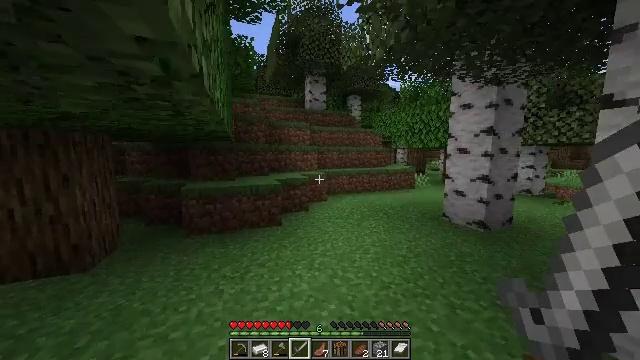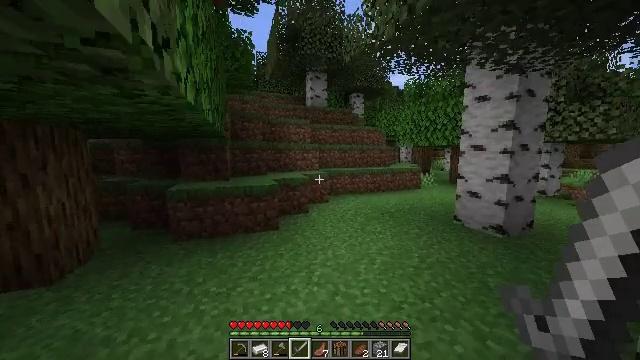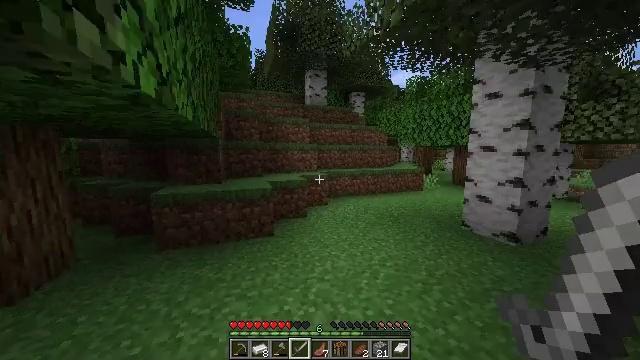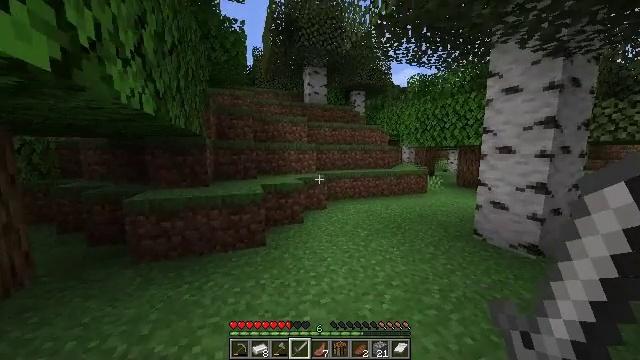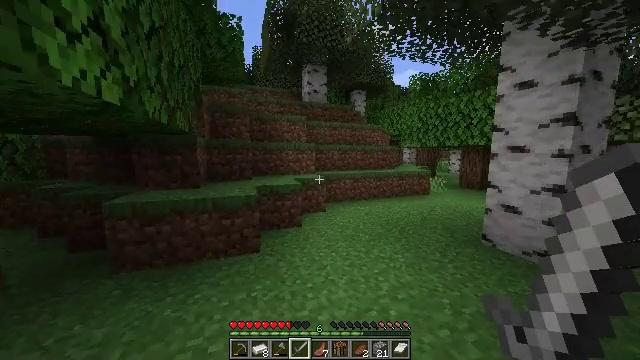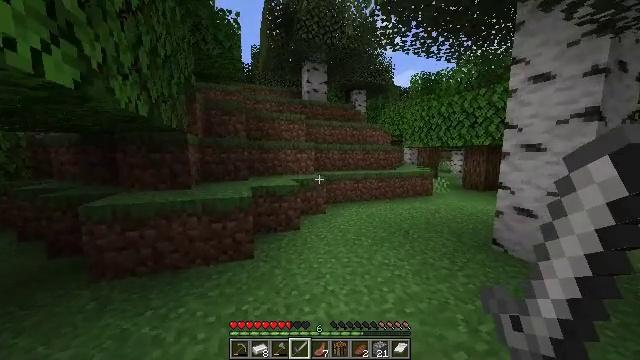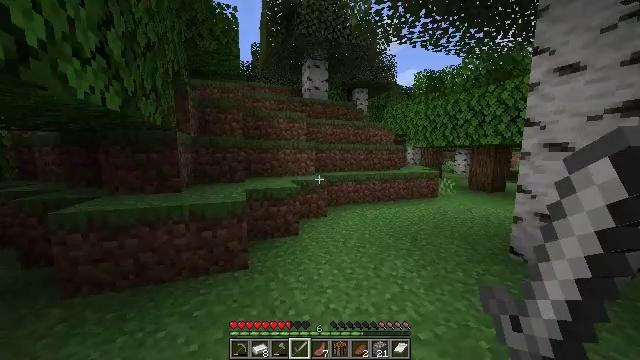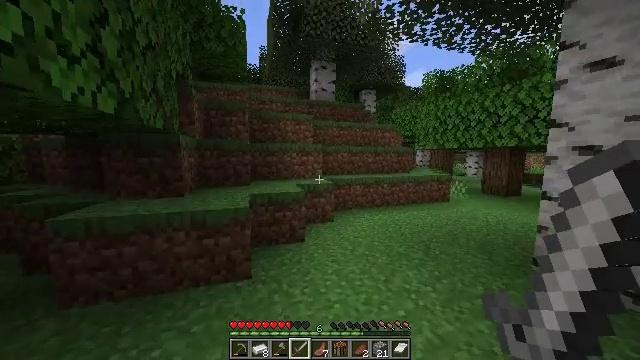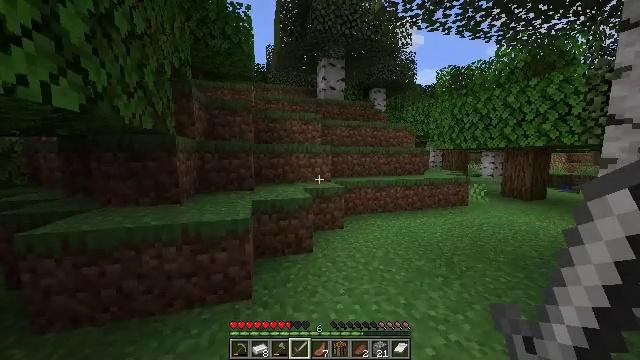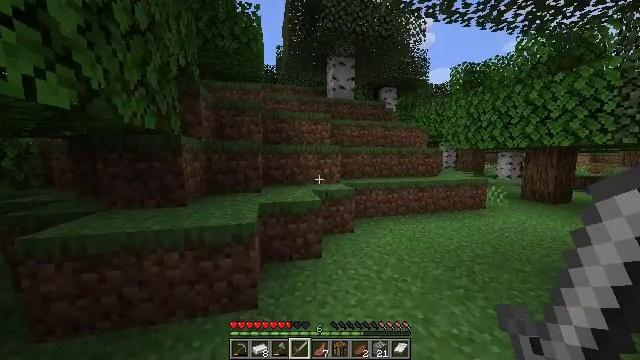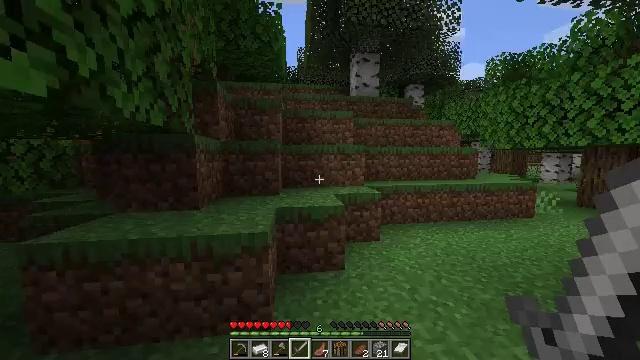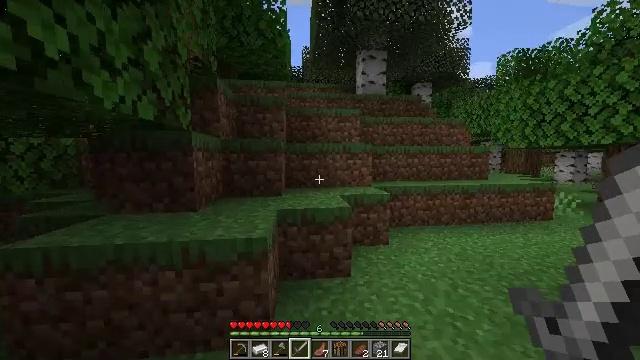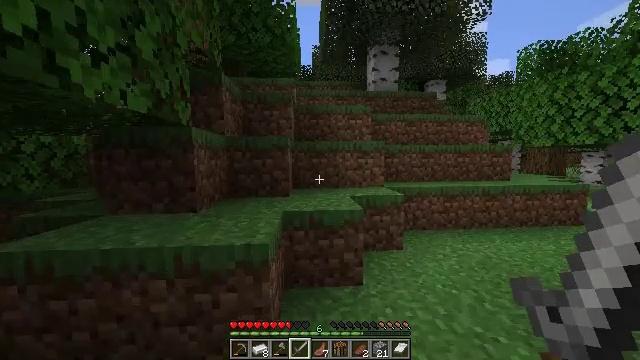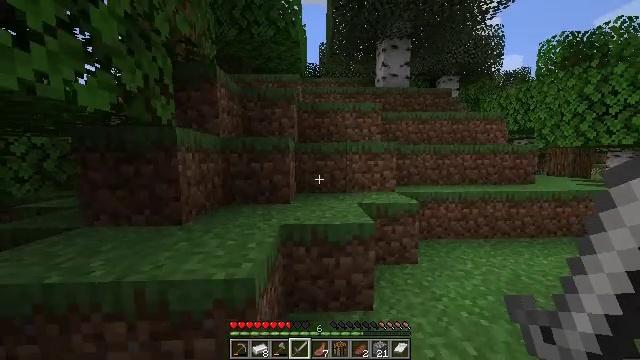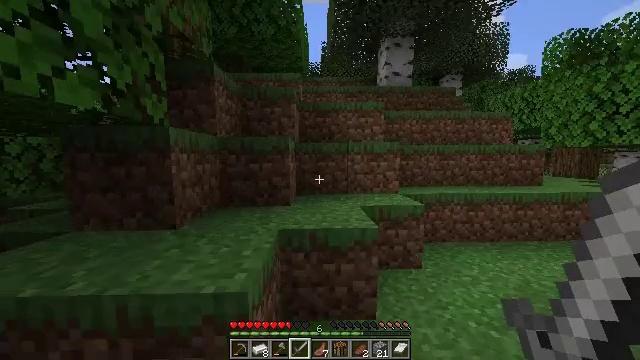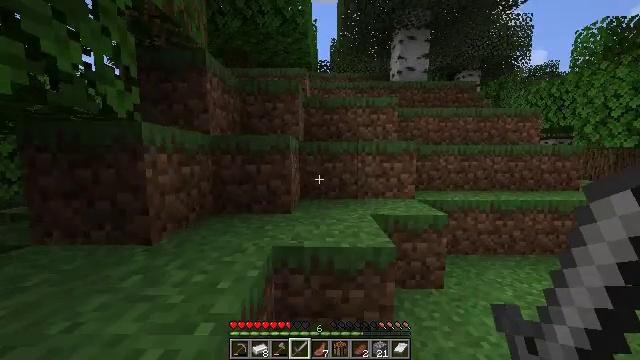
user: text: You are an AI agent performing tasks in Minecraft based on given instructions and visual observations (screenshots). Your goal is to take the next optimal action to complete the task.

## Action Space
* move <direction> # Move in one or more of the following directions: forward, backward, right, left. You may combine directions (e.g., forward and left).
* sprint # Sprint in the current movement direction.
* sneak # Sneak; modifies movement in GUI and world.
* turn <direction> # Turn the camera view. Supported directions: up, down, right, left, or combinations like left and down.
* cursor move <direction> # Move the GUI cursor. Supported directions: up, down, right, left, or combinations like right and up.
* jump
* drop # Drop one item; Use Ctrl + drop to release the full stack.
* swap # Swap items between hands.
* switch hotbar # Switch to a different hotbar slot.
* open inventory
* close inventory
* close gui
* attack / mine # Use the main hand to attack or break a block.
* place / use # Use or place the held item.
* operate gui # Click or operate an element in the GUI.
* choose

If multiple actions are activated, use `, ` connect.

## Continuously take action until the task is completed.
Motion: motion action
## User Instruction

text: Collect some oak leaves.
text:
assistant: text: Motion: move forward, sprint
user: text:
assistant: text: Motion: move forward, sprint
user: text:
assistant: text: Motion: move forward, sprint
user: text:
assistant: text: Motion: move forward, sprint
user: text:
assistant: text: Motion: move forward, sprint
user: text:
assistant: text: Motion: move forward, sprint
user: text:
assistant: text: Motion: move forward, sprint, turn left
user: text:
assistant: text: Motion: move forward, sprint, turn left
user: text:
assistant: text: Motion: move forward, sprint, turn left
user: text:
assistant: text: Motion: move forward, sprint, turn left
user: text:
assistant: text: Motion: move forward, sprint, turn left
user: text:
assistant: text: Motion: move forward, sprint, turn left
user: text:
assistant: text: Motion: move forward, sprint, turn left
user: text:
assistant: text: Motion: move forward, sprint
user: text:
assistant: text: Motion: move forward, sprint, turn left
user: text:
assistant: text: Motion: move forward, sprint, turn left
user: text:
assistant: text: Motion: move forward, sprint, turn left, jump
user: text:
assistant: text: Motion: move forward, sprint, turn left, jump
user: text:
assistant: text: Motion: move forward, sprint, jump
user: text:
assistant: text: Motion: move forward, sprint, jump
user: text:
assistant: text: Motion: move forward, sprint, jump
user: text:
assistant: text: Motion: move forward, sprint, jump
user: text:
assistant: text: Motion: move forward, sprint, jump
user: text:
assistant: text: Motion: move forward, sprint, jump
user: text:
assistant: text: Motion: move forward, sprint, jump
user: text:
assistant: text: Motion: move forward, sprint, jump
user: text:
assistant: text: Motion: move forward, sprint, jump
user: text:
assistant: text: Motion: move forward, sprint, turn right, jump
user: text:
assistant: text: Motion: move forward, sprint, turn right, jump
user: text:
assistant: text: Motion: move forward, sprint, turn right, jump